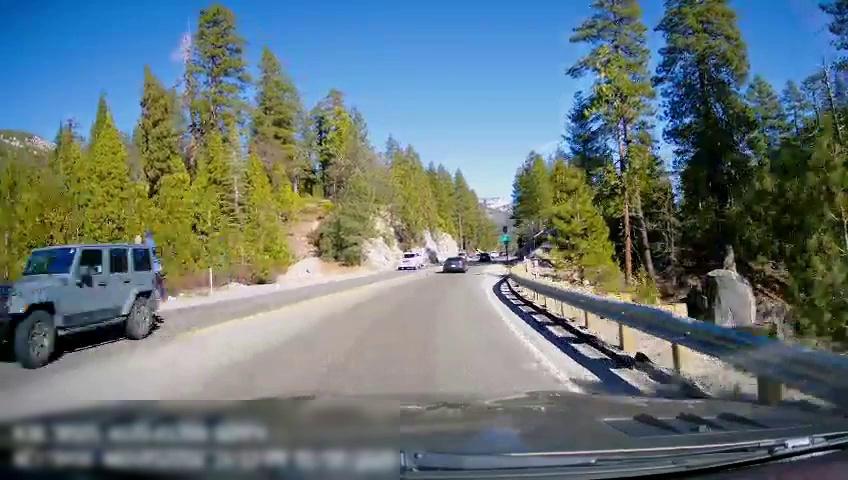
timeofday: Day
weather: Sunny
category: Drivable Space
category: Vehicles | SUV
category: Vehicles | Car
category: Vehicles | Car
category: Vehicles | SUV
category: Lanes | Current Lane
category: Lanes | Opposite Lane
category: Lanes | Current Lane